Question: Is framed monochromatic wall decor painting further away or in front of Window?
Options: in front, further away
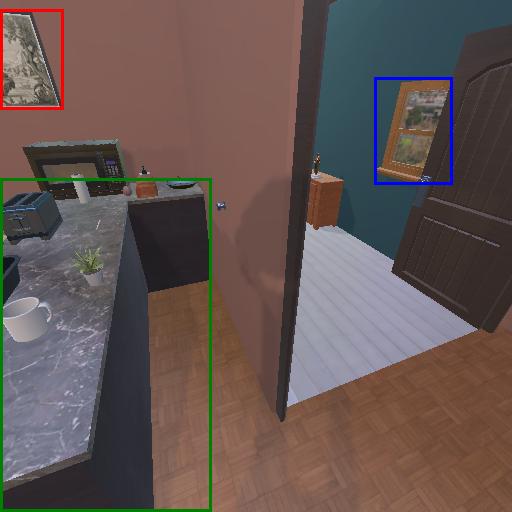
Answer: in front